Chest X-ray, AP view. Patient: 33 years old, sex M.
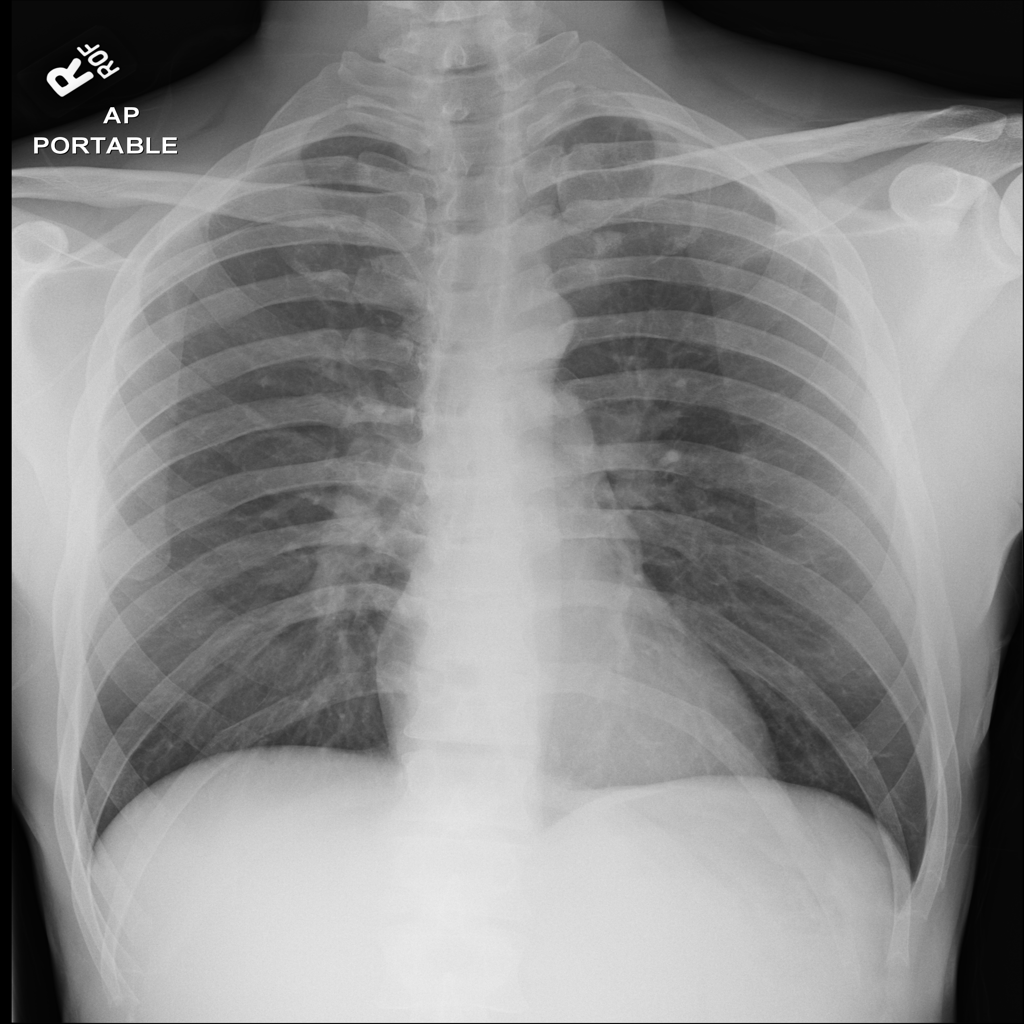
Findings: No Finding